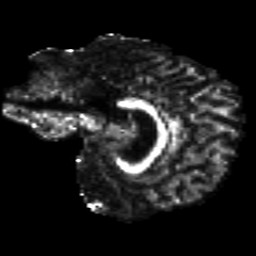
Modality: FA
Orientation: sagittal
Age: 28
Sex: male
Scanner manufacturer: siemens
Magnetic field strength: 3 T
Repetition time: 8.8 s
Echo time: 0.085 s